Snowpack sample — Loveland Pass, Silver Plume, Colorado, USA (2/11/26, 12:00 PM MST)
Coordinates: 39.663, -105.886
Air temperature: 35 °F
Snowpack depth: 82 cm
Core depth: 40 cm
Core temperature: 23 °F
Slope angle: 13°, slope face: 12°
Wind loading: high
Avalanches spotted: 1
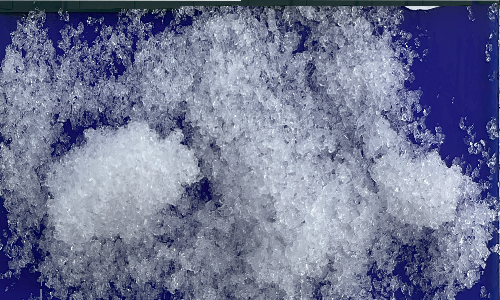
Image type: core
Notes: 1 small avalanche spotted on the north side of the bowl, lots of wind loading